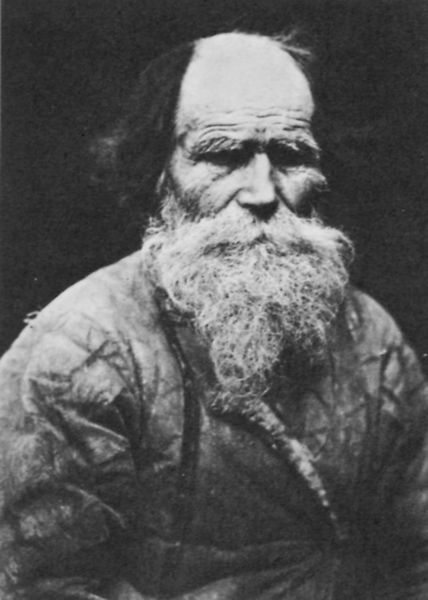
Titel: Porträt
Künstler: Russischer Photograph
Schlagwörter: dunkel, mann, weiß, grau, haar, hintergrund, mund, nase, schwarz, stirn, alt, bart, jacke, schnurrbart, arm, augen, falten, gesicht, mensch, pelz, trauer, vollbart, bildnis, portrait, porträt, auge, haare, halbfigur, mantel, augenbrauen, brustbild, lippen, genre, fell, wangen, alter mann, studie, backen, russland, klein, arbeiter, falte, schnauz, wolle, ernst, streng, brauen, glatze, grimmig, faltig, augenbraue, schnauzer, bauer, foto, fotografie, photographie, greis, schwarz weiss, photo, stirnglatze, backe, russe, hosenträger, fotographie, opa, hirte, ureinwohner, rauschebart, runzel, nadar, ram, wattiert, steppjacke, tolstoi, armer mann, nadarfoto, knitter, felljacke, fotograrie, gesichr, russischer bauer, schaffell, voobart